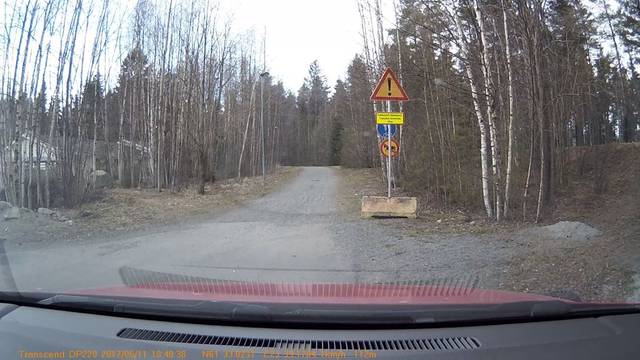
Region: Finland
Coordinates: 61.55, 23.653